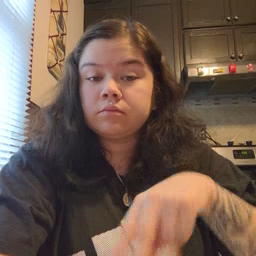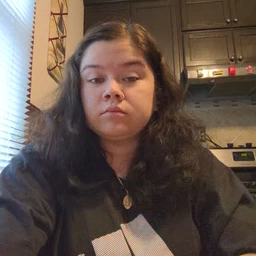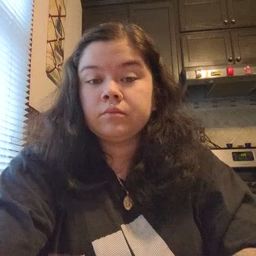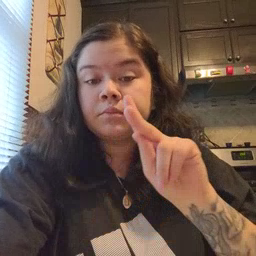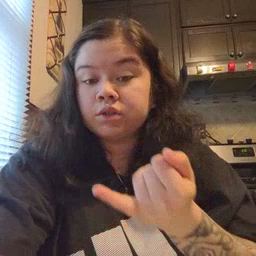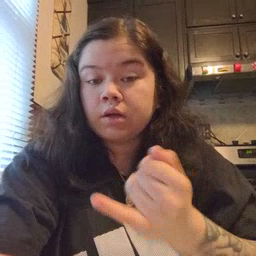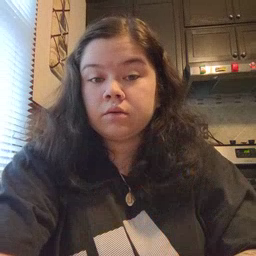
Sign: pajamas